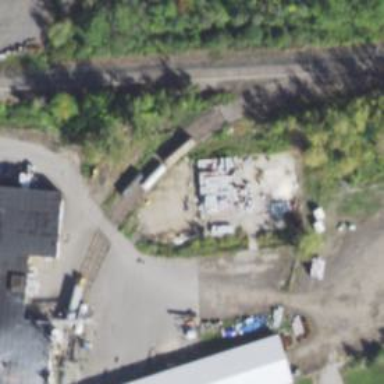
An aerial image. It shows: Rail spur service.